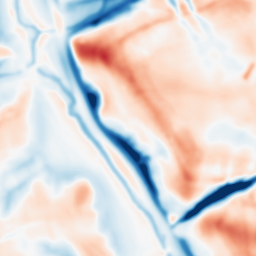
Category: multiscale
Decomposition family: dog_multiscale
Decomposition parameters: sigma_ratio: 1.6
n_scales: 4
base_sigma: 2
Upsampling method: linear_exact
Upsampling parameters: scale: 4
Upsampling scale: 4